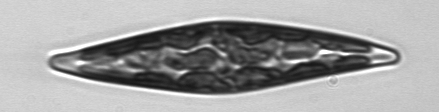
Label: Pleurosigma